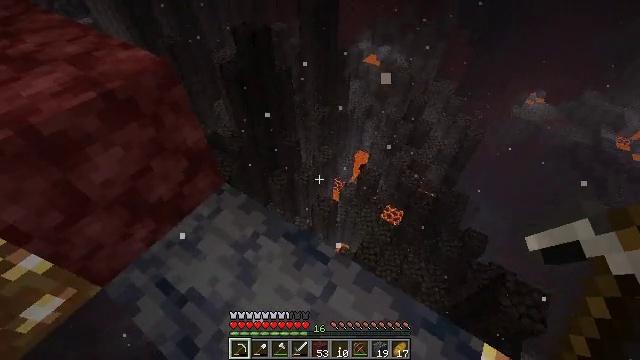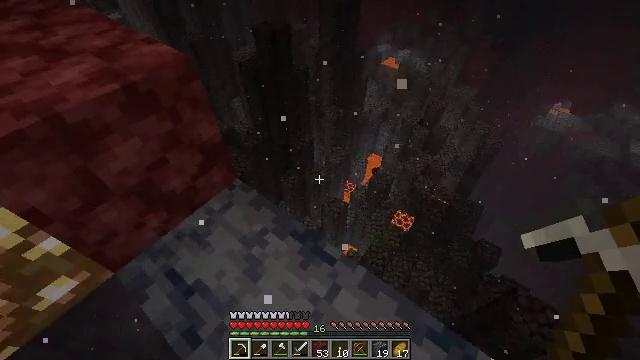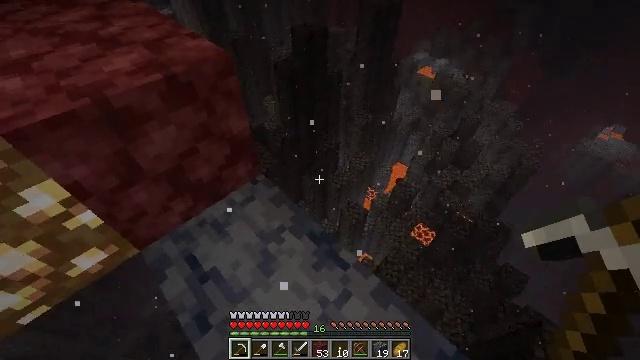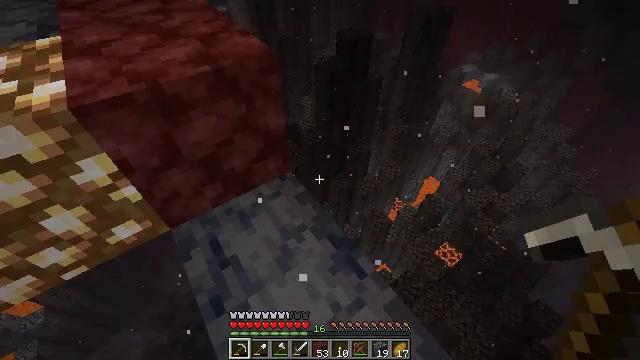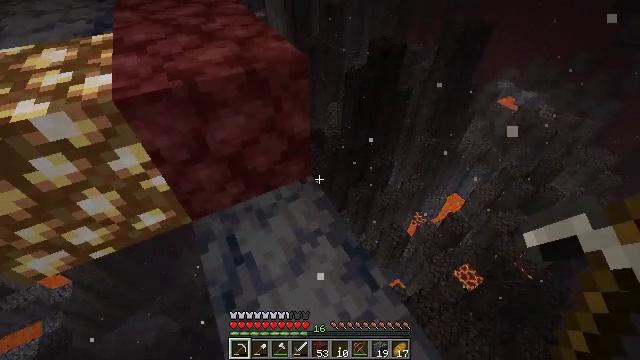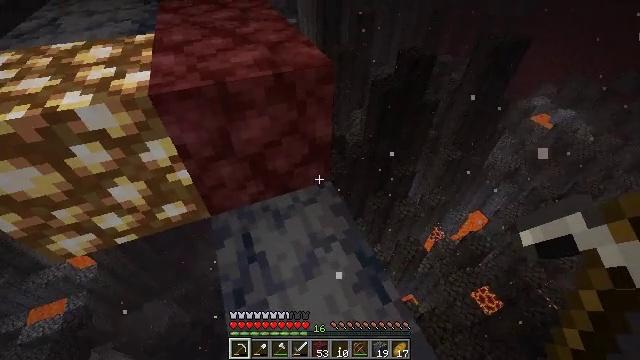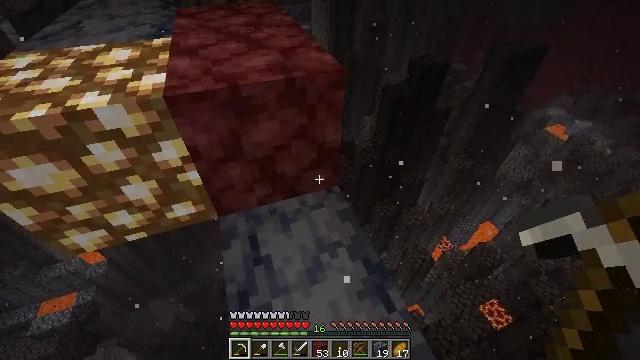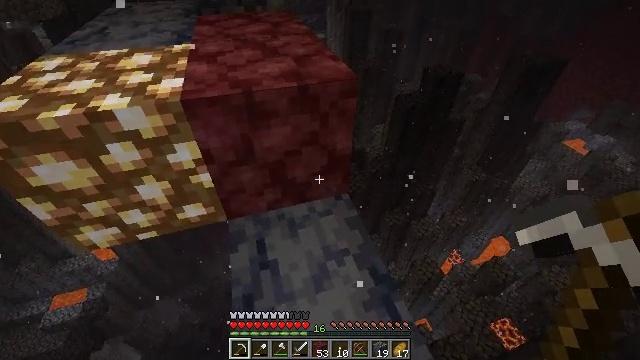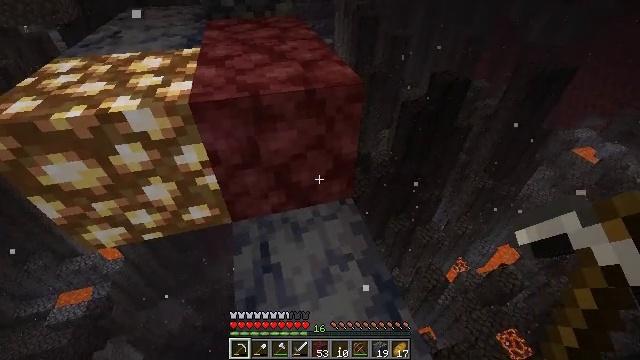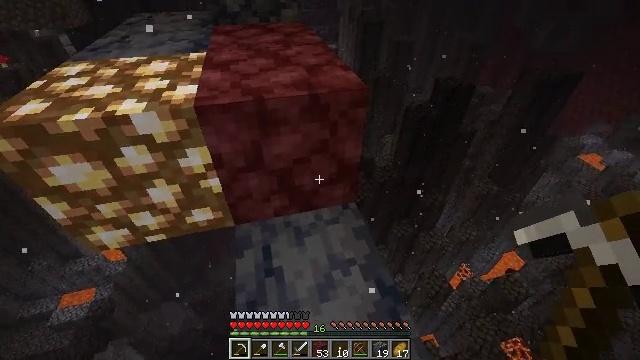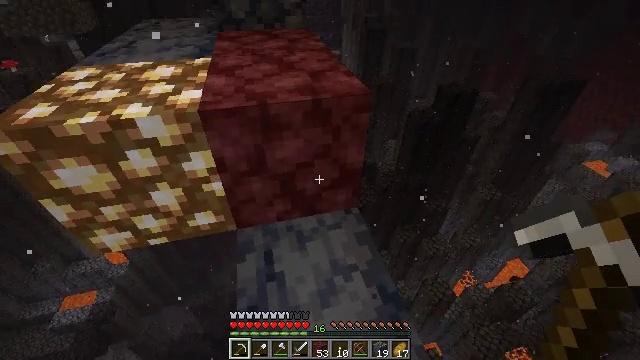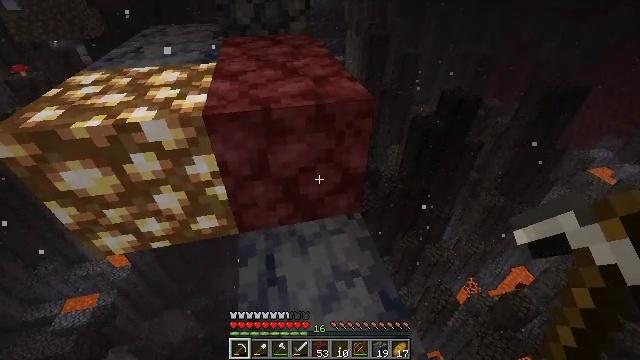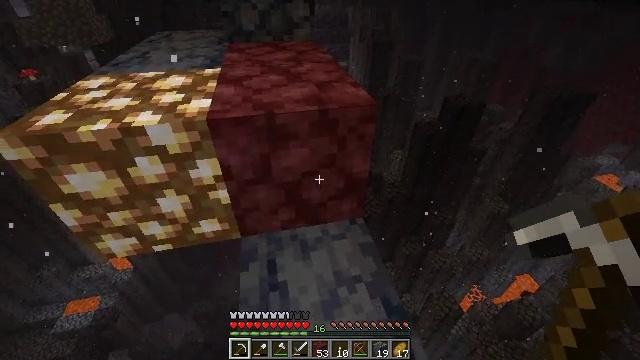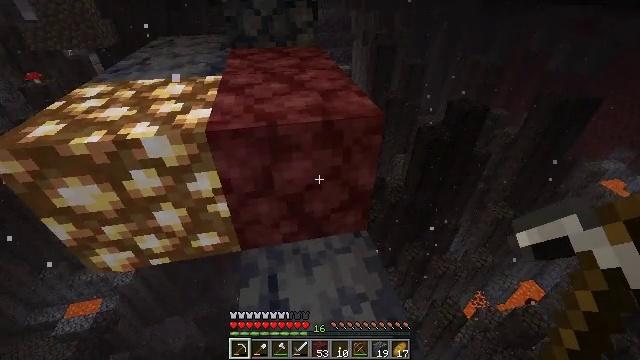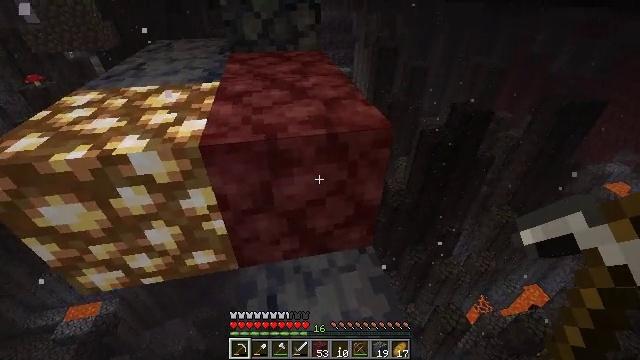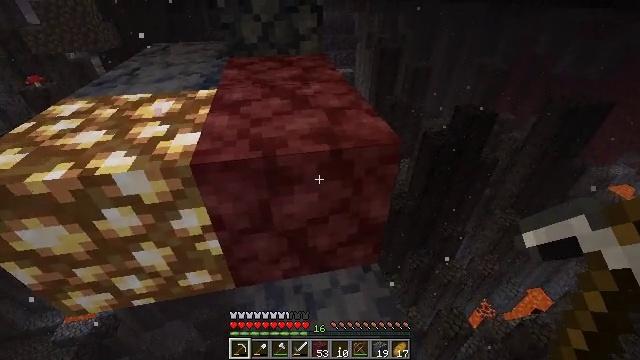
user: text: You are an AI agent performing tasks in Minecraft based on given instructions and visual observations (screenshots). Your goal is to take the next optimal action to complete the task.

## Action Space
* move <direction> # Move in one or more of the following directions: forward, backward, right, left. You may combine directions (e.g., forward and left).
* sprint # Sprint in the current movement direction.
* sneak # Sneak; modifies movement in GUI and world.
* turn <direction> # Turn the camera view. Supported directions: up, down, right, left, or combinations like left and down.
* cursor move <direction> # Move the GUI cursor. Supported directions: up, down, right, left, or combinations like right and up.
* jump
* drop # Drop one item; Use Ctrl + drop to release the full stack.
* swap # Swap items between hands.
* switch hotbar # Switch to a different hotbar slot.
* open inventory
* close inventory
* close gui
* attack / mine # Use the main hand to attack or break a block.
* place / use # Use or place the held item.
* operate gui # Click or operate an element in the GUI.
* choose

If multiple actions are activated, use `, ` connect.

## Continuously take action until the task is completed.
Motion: motion action
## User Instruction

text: Collect glowstone blocks for lighting.
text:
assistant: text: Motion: turn left
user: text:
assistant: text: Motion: turn left
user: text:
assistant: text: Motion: turn left
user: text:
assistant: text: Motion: turn left and up
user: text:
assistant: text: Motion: turn left and up
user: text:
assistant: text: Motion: turn left and up
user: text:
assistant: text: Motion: turn left and up
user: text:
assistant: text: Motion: turn left
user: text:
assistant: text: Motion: no_op
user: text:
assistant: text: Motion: turn up
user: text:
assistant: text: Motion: turn up
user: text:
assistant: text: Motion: turn up
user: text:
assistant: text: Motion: move forward
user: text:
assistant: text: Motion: move forward
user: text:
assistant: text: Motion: move forward
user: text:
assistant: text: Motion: move forward
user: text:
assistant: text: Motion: no_op
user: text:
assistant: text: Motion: turn left
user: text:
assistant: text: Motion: turn left
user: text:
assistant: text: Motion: turn left
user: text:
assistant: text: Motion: turn left
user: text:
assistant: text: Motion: turn left
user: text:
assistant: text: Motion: turn left
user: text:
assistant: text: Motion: turn left
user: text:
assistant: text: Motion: turn left
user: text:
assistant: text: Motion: turn left
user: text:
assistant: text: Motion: turn left
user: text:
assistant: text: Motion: no_op
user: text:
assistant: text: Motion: no_op
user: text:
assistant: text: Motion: no_op